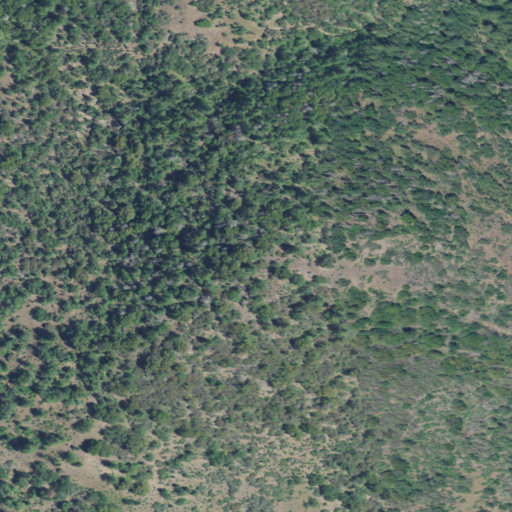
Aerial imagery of mountain in Oregon named Bybee Peak containing shrub, evergreen forest, and deciduous forest